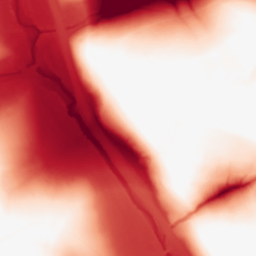
Category: morphological
Decomposition family: tophat
Decomposition parameters: size: 100
mode: black
Upsampling method: linear_exact
Upsampling parameters: scale: 2
Upsampling scale: 2